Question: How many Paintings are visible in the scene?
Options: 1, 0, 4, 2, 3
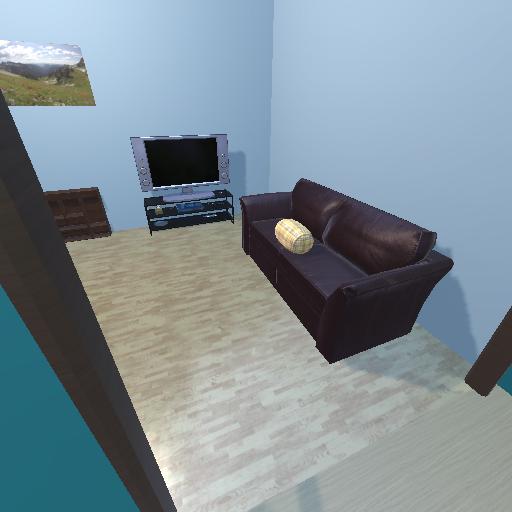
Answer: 1